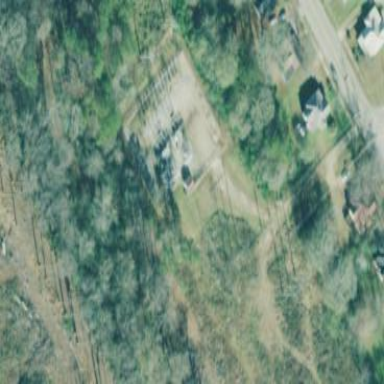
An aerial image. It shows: Distribution level power substation surrounded by fence.